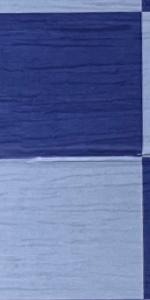
Label: Empty